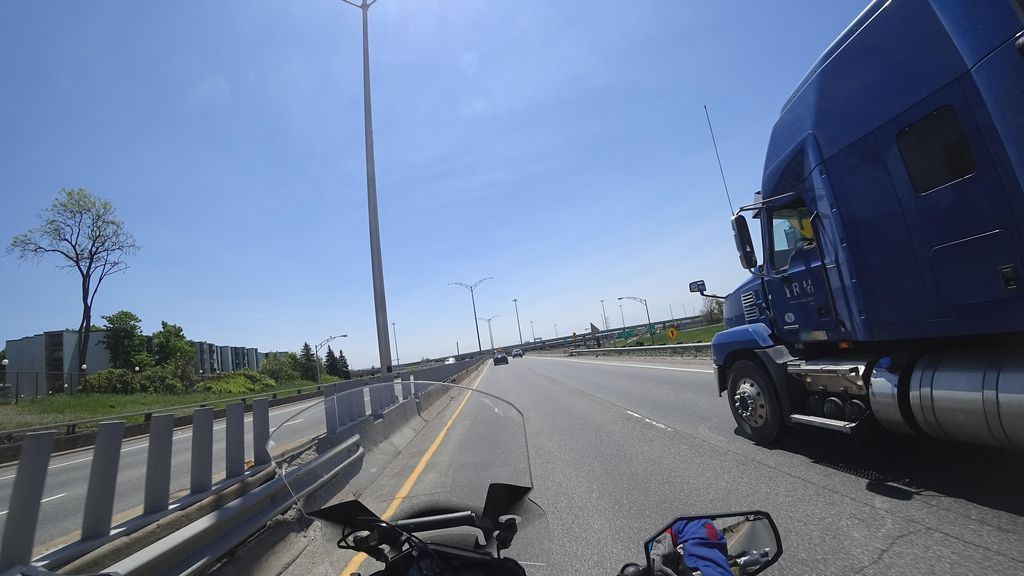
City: quebec_city